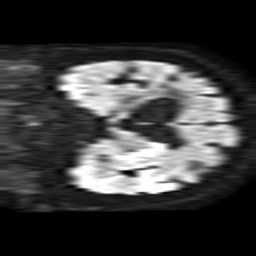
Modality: TRACE
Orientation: coronal
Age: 62
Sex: female
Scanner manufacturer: philips
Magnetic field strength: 1.5 T
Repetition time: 3.4 s
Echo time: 0.06899 s